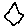
Label: star